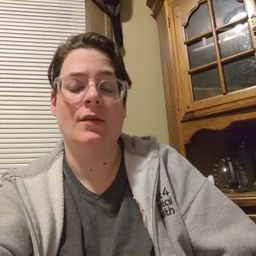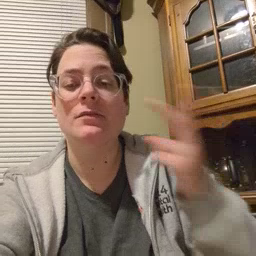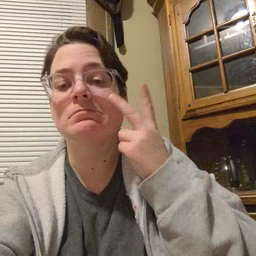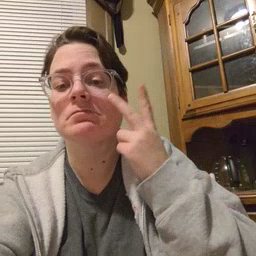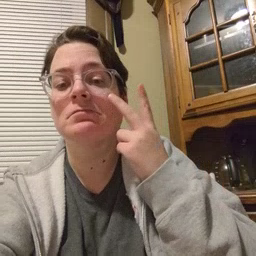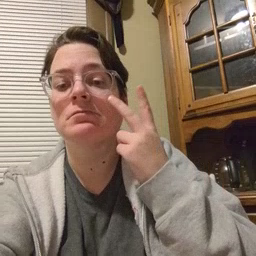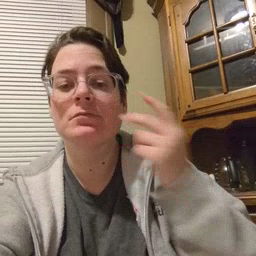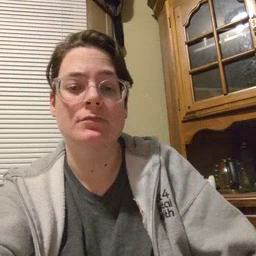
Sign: see